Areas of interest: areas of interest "Huanggang New Village Phase 1"
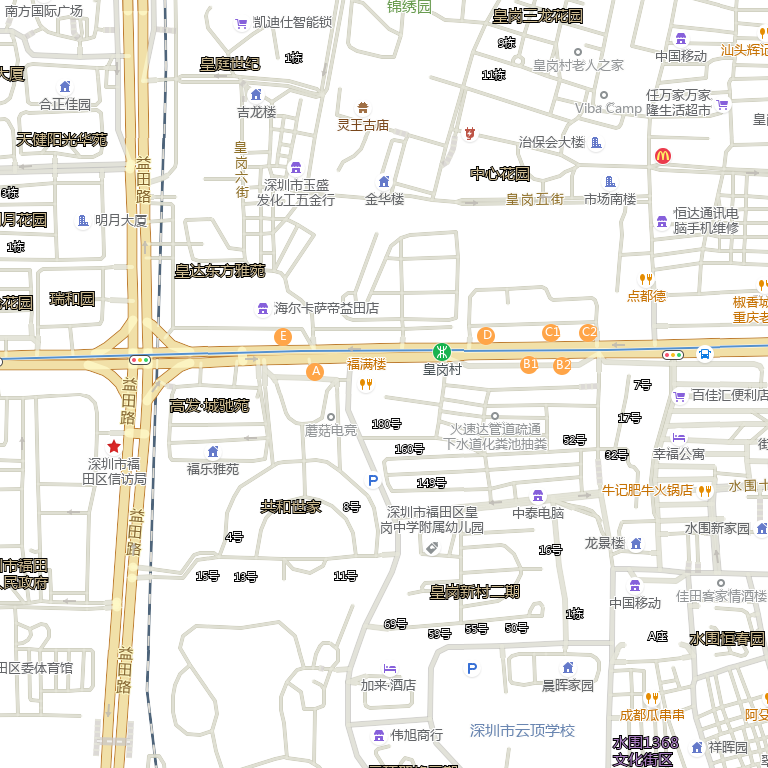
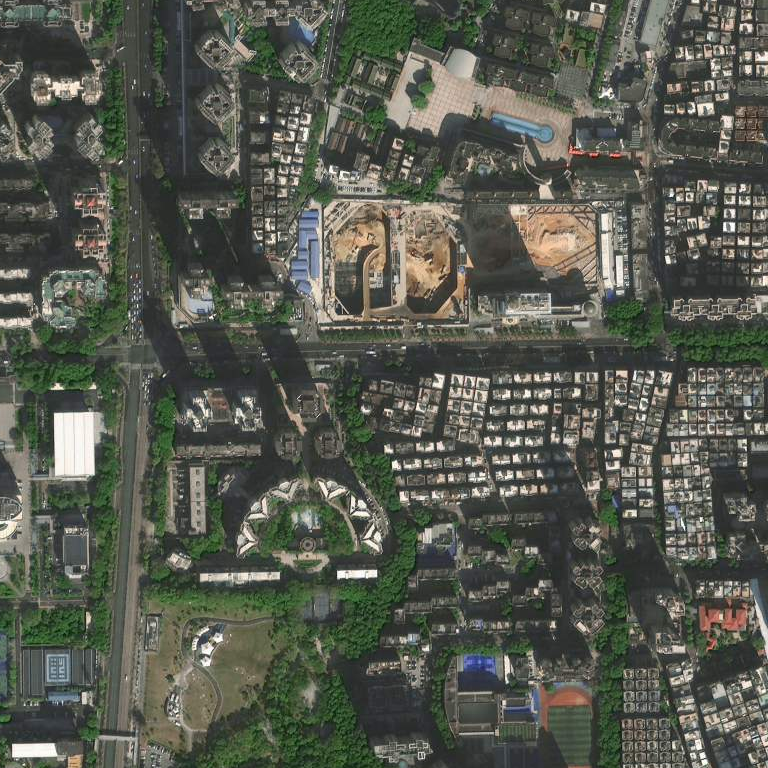